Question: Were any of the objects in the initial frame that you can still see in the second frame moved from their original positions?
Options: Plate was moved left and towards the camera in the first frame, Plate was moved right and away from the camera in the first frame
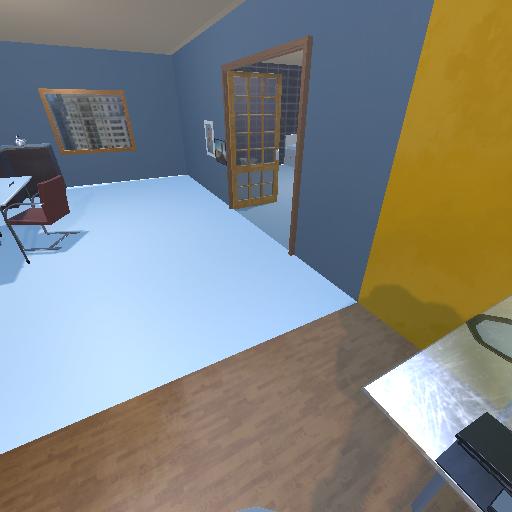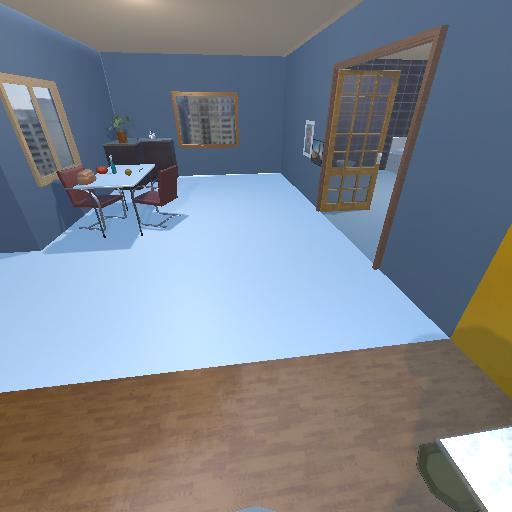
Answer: Plate was moved left and towards the camera in the first frame